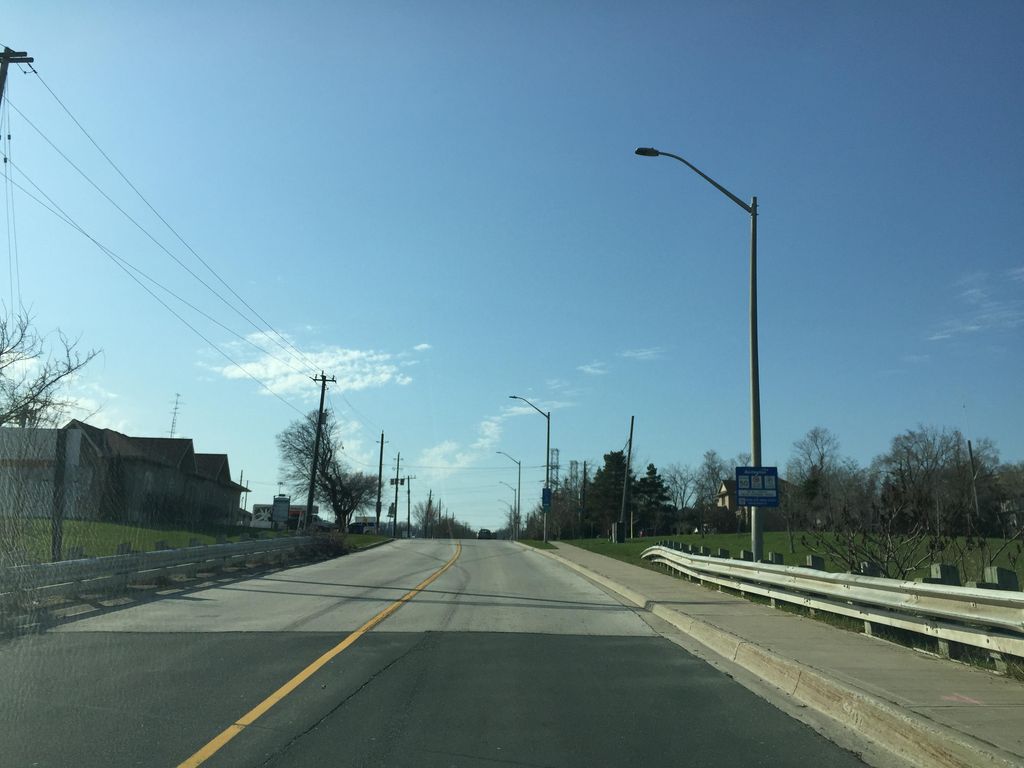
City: hamilton